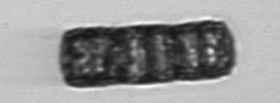
Label: Paralia_sulcata